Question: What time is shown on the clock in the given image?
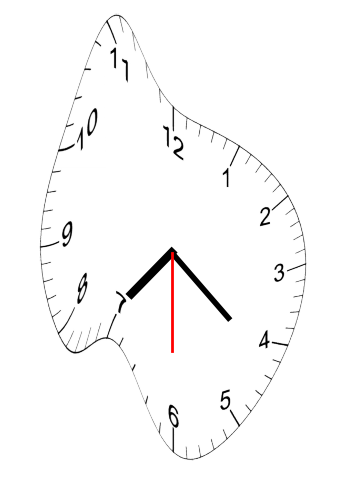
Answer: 07:21:30